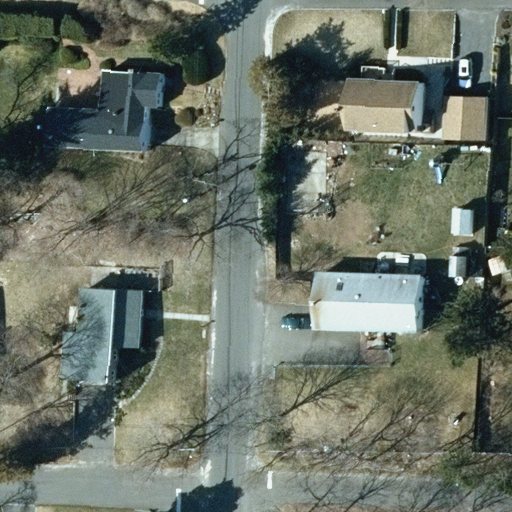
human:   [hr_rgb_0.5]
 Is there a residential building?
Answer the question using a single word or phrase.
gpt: yes

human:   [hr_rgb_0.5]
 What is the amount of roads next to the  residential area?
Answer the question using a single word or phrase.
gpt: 3

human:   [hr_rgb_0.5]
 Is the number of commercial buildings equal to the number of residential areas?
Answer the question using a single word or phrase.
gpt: no

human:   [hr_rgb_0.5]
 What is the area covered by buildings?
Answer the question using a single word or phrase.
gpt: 1078m2

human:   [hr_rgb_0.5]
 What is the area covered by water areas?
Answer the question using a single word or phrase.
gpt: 0m2

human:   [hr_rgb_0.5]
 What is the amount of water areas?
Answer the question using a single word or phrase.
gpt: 0

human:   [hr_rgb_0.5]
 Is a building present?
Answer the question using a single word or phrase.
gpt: yes

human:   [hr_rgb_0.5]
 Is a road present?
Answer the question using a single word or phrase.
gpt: yes

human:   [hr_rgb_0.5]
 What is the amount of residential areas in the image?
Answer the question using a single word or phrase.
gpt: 1

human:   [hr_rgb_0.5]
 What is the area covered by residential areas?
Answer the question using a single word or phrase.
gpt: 10637m2

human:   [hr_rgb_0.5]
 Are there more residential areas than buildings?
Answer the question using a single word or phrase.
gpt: no

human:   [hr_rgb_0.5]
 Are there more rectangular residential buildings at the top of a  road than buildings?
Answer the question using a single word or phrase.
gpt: no

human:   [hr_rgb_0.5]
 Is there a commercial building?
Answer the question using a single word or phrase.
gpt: no

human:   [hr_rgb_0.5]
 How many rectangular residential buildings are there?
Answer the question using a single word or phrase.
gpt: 1

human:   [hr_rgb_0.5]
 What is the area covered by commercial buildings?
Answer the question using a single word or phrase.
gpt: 0m2

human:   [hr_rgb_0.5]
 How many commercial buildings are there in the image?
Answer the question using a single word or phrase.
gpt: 0

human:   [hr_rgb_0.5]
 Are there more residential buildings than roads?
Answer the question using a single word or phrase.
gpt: yes

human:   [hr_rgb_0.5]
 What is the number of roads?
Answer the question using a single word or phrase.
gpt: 3

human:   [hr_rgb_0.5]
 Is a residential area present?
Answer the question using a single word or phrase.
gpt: yes

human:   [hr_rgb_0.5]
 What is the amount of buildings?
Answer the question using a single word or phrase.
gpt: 7

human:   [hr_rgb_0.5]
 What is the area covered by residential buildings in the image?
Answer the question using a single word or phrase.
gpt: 942m2

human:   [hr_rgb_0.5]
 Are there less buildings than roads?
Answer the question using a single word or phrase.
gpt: no

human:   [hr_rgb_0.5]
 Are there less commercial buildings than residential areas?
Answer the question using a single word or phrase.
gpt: yes

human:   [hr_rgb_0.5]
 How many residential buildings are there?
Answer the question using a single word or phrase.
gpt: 4

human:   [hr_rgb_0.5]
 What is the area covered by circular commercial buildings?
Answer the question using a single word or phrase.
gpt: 0m2

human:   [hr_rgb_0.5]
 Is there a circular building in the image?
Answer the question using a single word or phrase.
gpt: no

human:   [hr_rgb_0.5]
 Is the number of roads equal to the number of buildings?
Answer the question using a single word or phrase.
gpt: no

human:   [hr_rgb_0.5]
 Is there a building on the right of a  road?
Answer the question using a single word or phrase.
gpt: yes

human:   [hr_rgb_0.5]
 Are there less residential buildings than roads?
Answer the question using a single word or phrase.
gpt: no

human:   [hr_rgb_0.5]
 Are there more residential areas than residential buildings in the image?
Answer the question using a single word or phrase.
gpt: no

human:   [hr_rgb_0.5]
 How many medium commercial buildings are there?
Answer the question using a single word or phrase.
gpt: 0

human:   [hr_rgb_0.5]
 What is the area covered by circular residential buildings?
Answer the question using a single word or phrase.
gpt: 0m2

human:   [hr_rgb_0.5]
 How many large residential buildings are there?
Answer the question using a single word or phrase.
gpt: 0

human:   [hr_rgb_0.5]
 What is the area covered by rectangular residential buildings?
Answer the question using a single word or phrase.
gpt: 168m2

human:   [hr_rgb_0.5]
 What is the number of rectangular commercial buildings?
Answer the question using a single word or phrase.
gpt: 0

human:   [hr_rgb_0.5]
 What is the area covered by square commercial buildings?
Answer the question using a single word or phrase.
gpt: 0m2

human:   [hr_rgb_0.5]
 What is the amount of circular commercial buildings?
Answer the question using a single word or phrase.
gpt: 0

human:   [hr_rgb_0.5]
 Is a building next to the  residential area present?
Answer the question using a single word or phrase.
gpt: yes

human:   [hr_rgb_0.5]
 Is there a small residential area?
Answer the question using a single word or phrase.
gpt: no

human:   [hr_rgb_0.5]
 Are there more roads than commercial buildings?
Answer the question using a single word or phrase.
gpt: yes

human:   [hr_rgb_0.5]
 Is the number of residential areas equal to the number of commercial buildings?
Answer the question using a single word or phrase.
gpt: no

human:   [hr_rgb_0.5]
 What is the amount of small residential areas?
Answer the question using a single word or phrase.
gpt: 0

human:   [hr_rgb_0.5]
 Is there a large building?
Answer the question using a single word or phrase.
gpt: no

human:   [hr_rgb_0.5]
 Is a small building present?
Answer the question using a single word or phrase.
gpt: yes

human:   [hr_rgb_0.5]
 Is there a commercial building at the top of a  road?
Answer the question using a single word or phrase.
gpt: no

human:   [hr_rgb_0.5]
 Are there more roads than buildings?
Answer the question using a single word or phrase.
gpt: no

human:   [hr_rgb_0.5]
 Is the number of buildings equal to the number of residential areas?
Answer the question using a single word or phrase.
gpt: no

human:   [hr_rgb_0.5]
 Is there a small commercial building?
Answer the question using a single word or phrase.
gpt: no

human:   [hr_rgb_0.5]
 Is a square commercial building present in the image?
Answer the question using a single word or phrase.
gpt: no

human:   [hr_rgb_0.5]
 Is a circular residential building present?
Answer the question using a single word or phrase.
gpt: no

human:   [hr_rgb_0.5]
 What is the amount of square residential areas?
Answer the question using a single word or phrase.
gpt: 0

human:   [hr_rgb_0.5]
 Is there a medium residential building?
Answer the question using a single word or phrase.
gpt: yes

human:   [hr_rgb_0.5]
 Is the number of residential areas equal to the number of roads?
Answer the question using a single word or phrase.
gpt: no

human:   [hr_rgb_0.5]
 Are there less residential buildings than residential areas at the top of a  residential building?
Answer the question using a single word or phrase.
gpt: no

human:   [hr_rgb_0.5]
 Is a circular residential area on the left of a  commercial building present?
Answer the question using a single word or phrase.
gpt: no

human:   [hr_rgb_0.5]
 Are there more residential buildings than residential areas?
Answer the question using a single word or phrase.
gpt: yes

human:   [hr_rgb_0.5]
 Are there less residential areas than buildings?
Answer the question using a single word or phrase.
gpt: yes

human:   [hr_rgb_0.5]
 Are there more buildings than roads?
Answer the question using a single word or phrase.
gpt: yes

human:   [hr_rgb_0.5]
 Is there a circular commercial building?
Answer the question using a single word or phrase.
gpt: no

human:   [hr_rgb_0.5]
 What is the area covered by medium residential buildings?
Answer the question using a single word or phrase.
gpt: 942m2

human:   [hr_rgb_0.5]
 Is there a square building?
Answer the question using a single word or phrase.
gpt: no

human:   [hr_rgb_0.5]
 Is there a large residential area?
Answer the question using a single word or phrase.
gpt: yes

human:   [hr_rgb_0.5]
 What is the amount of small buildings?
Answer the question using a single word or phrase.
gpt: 3

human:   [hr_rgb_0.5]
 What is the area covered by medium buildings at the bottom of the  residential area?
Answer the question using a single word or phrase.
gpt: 942m2